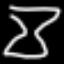
Label: hourglass